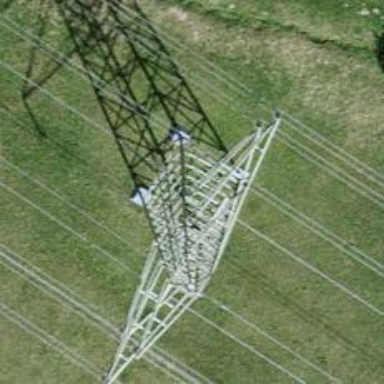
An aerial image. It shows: Towering power structure.